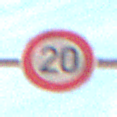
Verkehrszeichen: Geschwindigkeit20
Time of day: Midday
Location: Outdoor (Nature)
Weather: PartlyCloudy
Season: NotSpecified
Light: Natural